Field crop: maize
Growth stage: 2
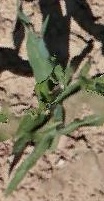
Species: maize